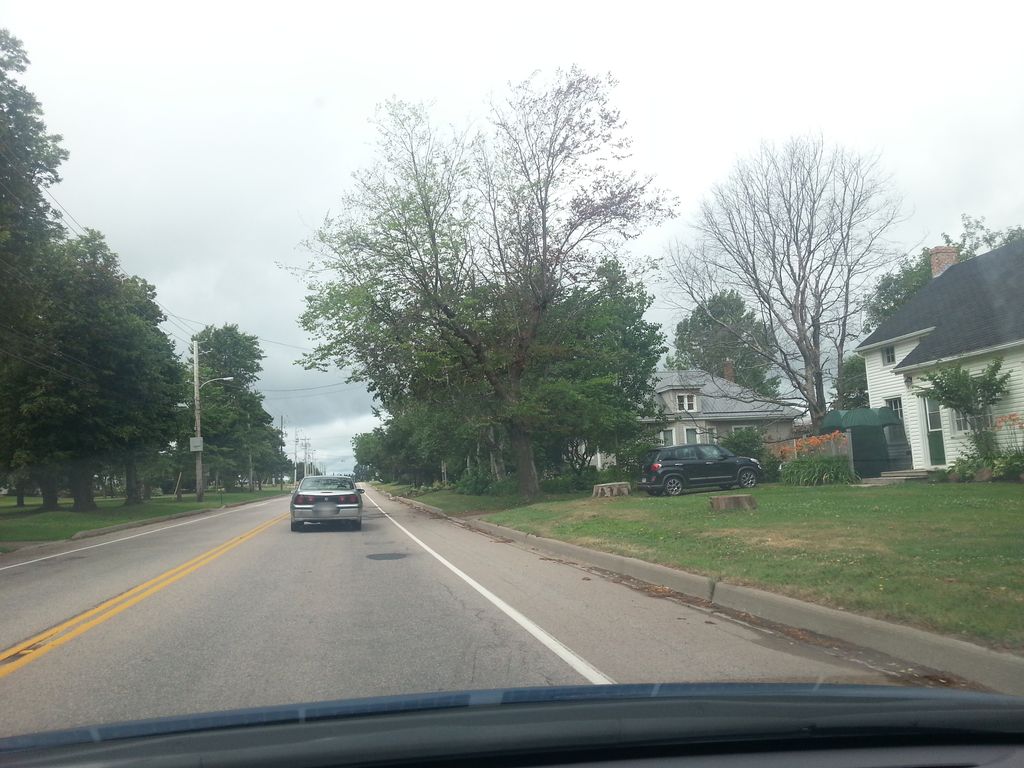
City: charlottetown